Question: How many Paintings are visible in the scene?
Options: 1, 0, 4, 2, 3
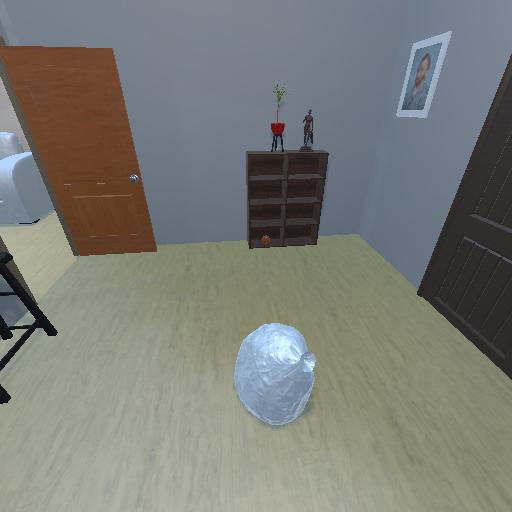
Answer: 1